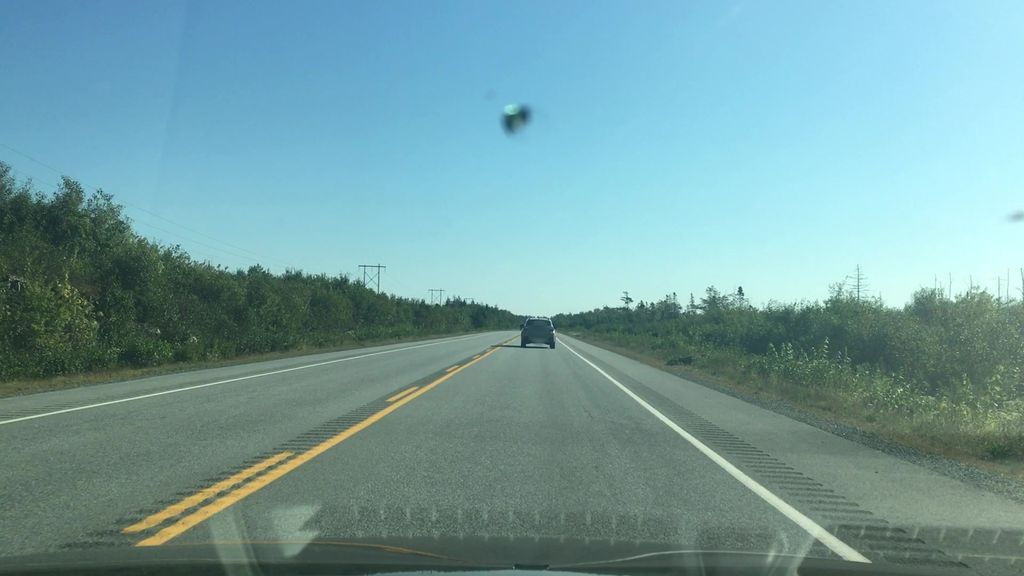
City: halifax